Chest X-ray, PA view. Patient: 34 years old, sex F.
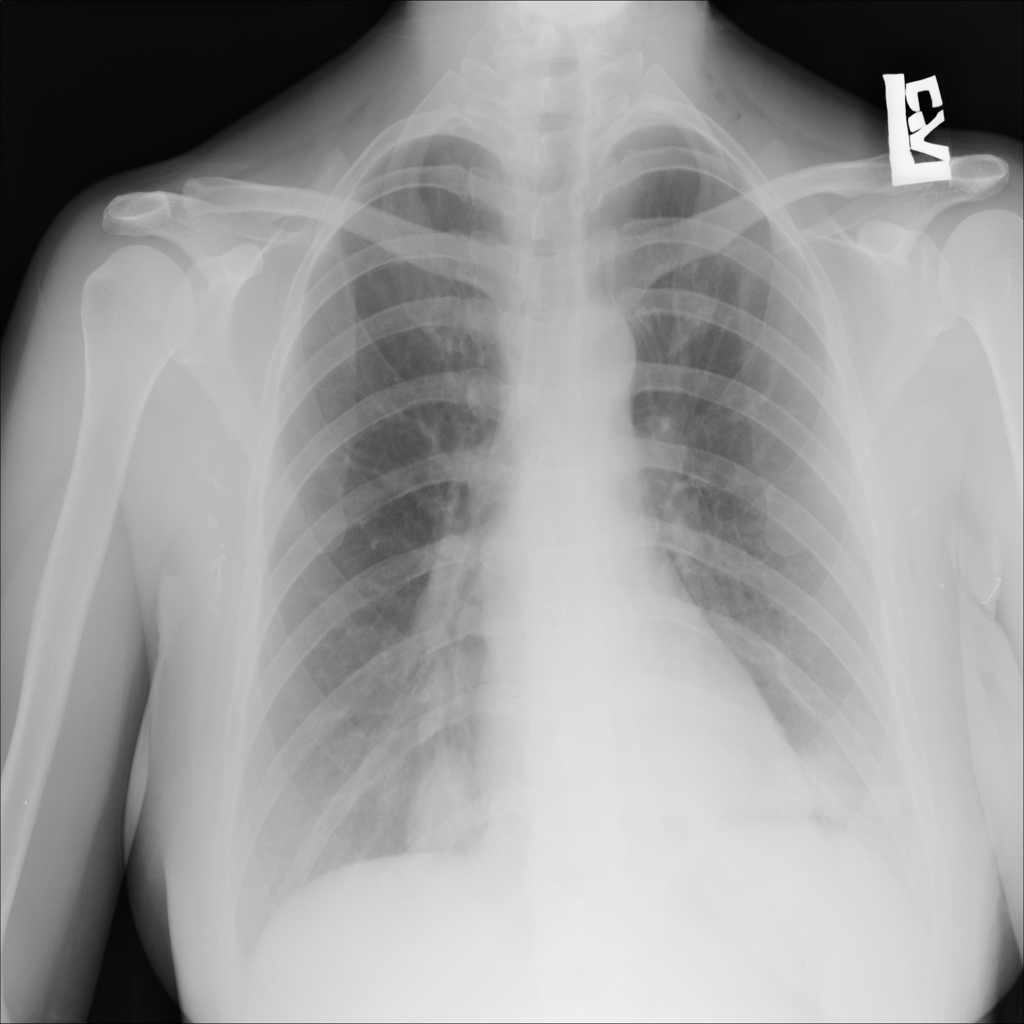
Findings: No Finding